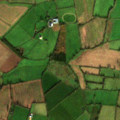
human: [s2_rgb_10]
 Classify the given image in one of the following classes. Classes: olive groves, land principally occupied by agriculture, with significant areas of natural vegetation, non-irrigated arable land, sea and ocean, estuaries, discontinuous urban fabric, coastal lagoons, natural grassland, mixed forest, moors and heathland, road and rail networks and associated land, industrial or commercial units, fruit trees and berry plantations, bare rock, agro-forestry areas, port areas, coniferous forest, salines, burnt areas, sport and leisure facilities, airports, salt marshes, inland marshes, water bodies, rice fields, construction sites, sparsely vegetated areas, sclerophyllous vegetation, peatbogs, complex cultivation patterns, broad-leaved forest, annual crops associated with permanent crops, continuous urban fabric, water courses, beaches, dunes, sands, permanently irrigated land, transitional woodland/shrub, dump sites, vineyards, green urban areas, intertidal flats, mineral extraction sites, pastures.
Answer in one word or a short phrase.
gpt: non-irrigated arable land, pastures